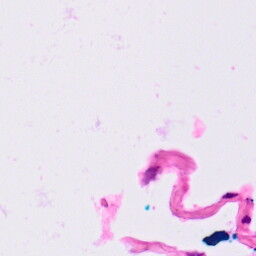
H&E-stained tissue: Lung